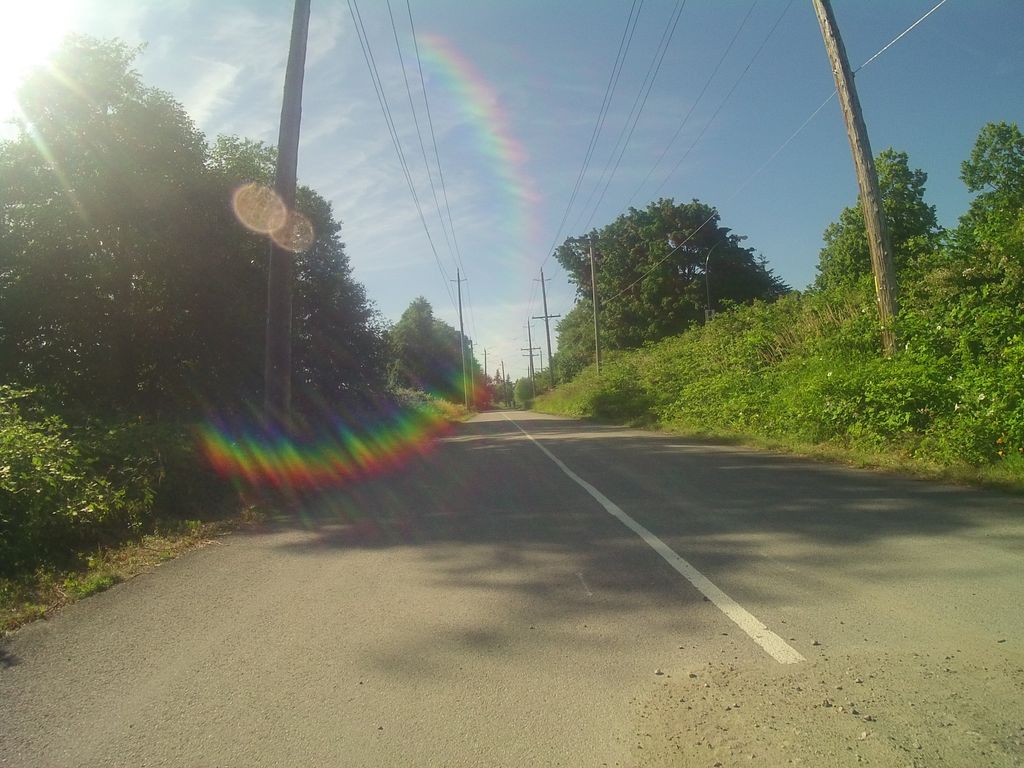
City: vancouver